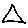
Label: triangle